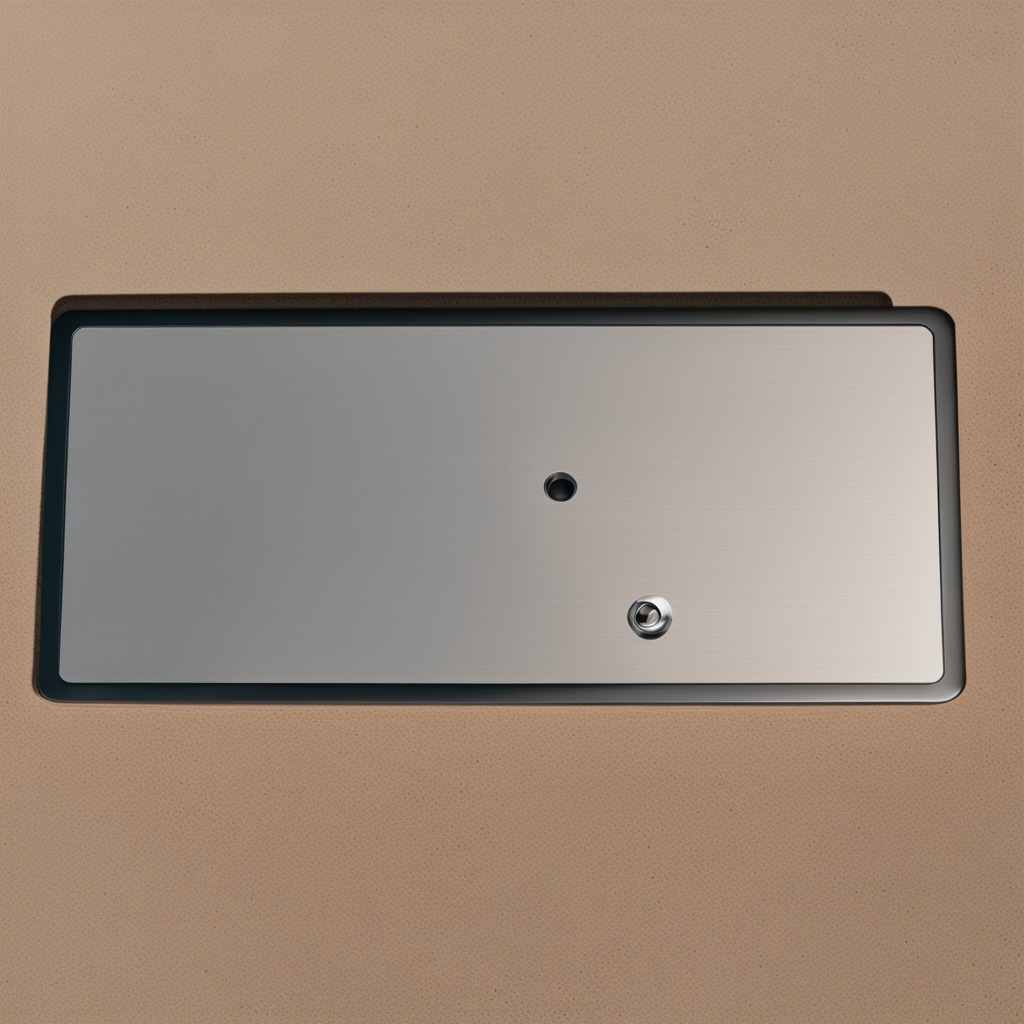
A metal nut is lying on the table in a temporary outdoor tool station.